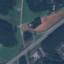
Land use / land cover class: Highway